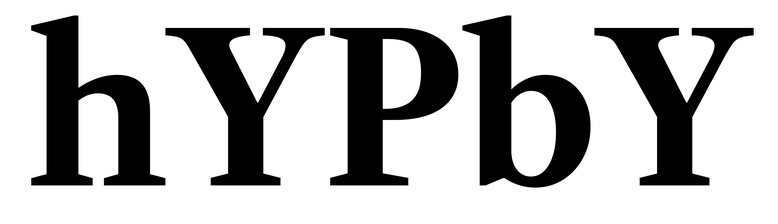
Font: LibreCaslonText_Bold